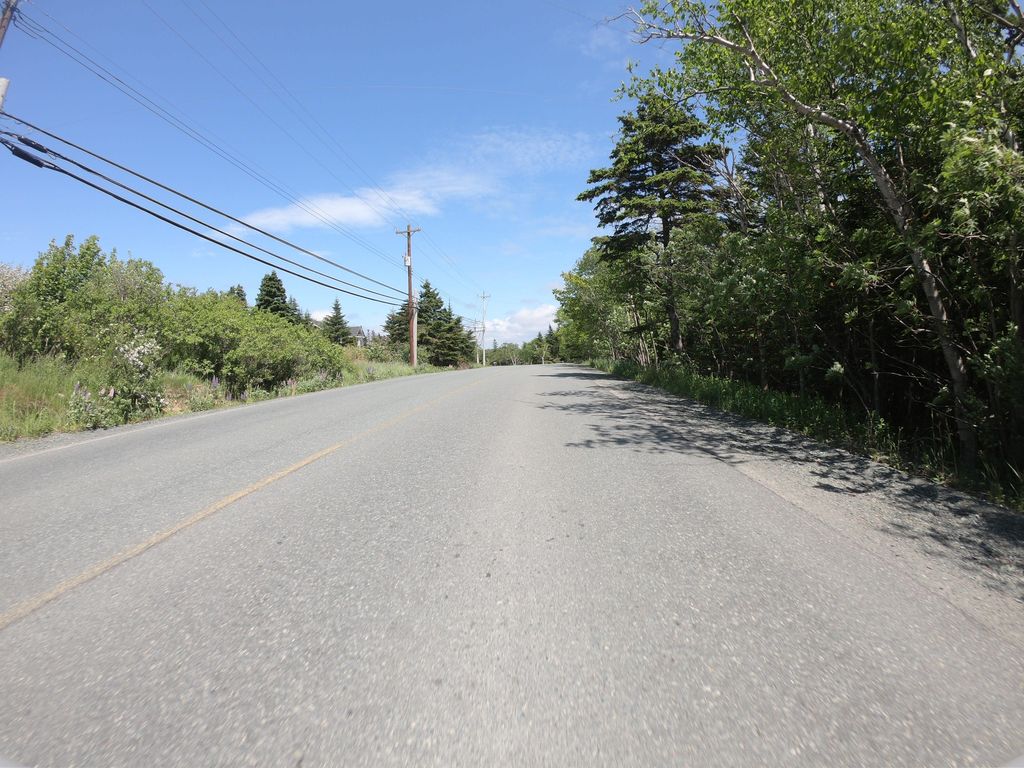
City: st_johns